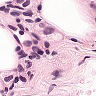
Metastatic tissue present: yes